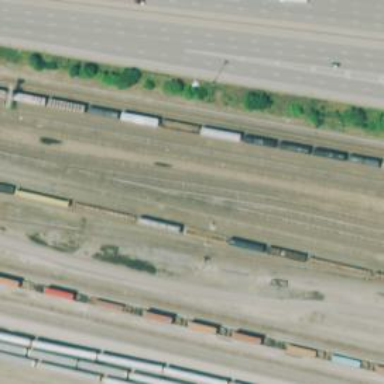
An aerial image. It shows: Railway signal.